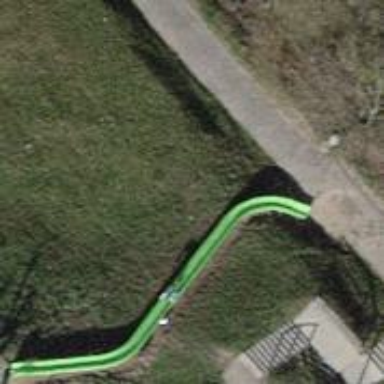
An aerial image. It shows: Playground with slide.